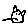
Label: cat